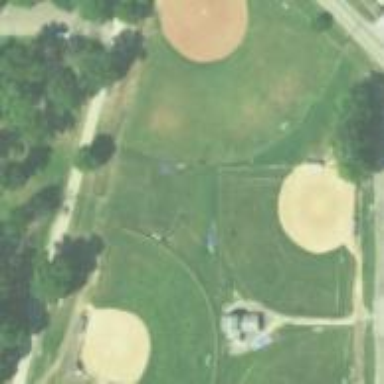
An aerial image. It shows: Grass pitch designated for baseball.